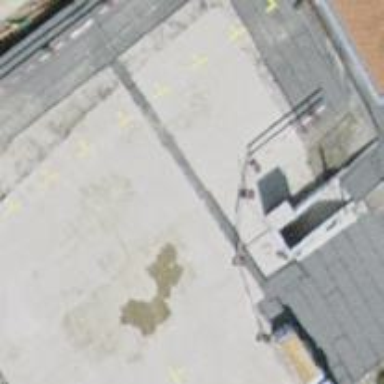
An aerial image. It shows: Building with flat roof.